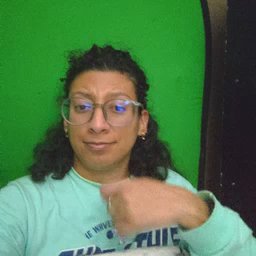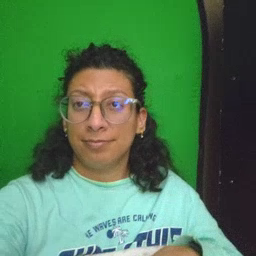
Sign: callonphone